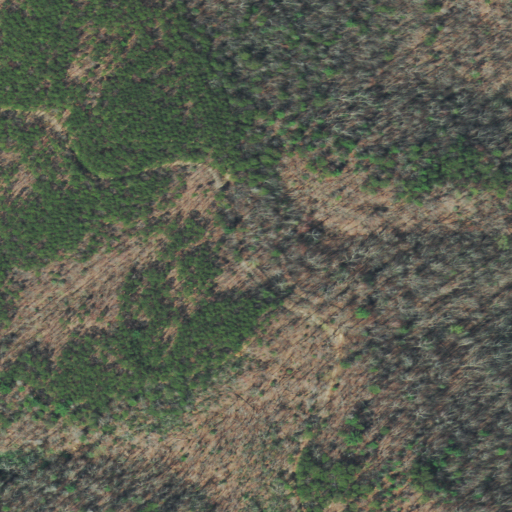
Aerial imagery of gap in Tennessee named Chestnut Gap containing deciduous forest, mixed forest, open development, and evergreen forest